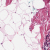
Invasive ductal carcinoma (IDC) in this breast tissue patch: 0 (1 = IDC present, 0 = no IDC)